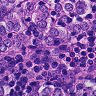
Metastatic tissue present: yes